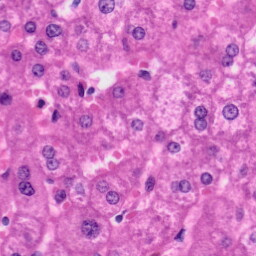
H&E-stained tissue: Liver